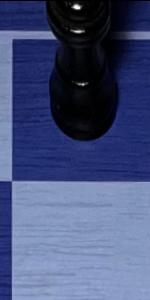
Label: Empty